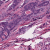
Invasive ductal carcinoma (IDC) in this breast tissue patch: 1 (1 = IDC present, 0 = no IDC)